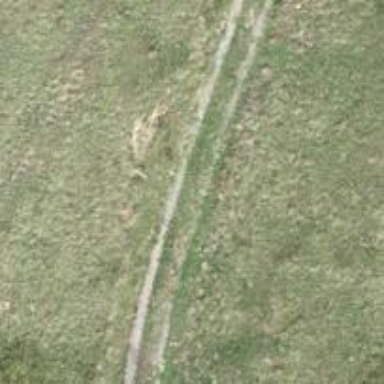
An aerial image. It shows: Track with grade5 tracktype.